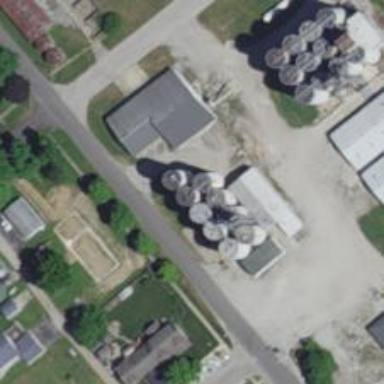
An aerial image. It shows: Silo.